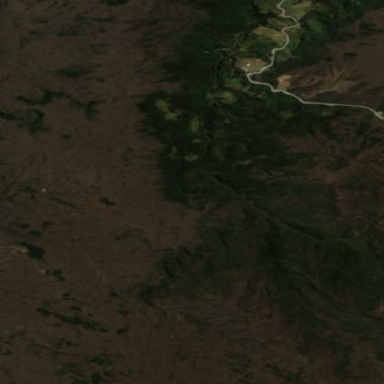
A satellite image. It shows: Natural area of fell.